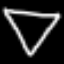
Label: diamond